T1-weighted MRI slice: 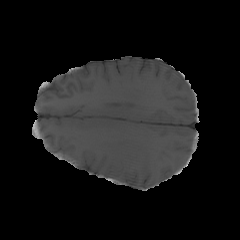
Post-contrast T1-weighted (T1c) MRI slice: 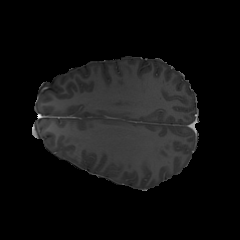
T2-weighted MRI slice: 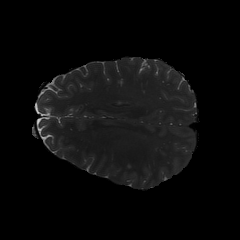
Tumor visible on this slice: no